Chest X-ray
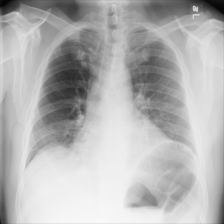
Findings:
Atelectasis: negative
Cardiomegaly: negative
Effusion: negative
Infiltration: negative
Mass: negative
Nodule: negative
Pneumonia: negative
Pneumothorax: negative
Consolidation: negative
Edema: negative
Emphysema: negative
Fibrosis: negative
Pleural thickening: negative
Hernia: negative